Aerial crown-view tile of a tropical tree (Barro Colorado Island, Panama), acquired 20250616:
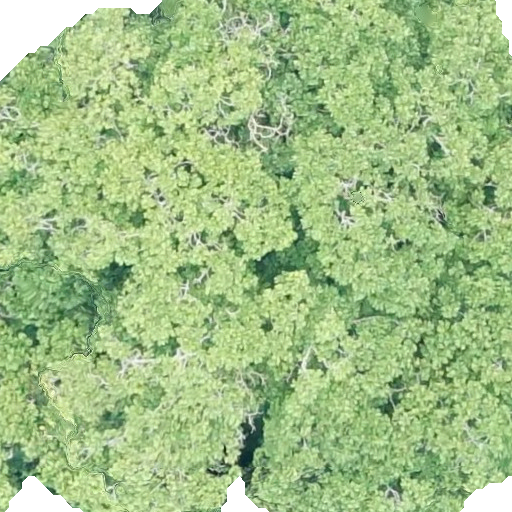
Species: Dipteryx oleifera
GBIF accepted scientific name: Dipteryx oleifera
Crown area: 510.678 m²